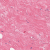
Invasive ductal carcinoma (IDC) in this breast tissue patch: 0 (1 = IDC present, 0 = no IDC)